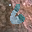
Label: 6